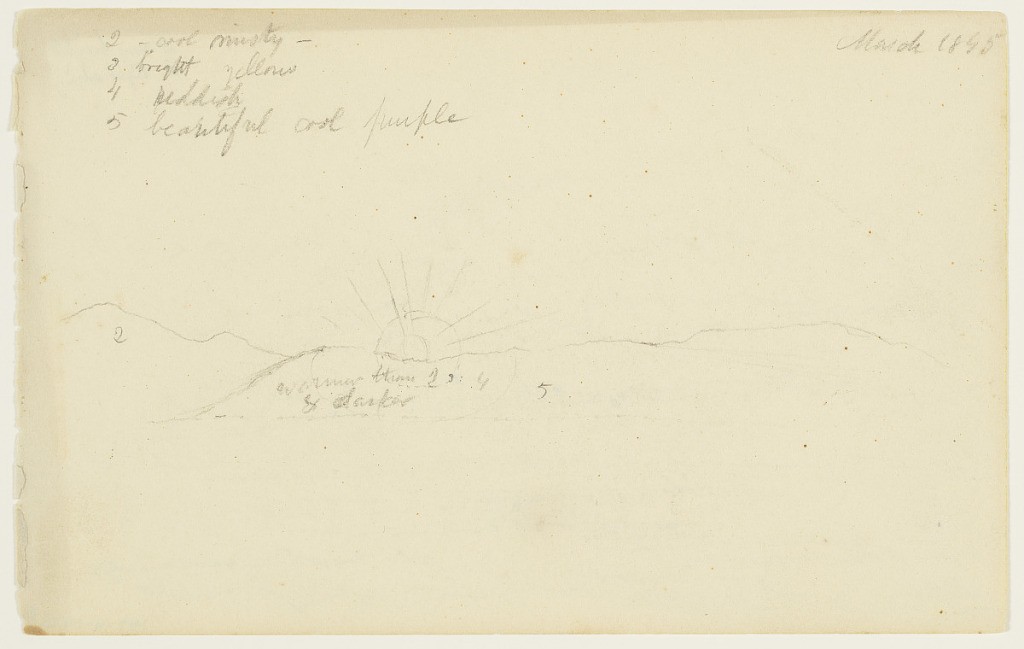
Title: Sunset over Kaaterskill Clove, Catskill, New York
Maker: Frederic Edwin Church, American, 1826–1900
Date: March 1845
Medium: Graphite on white wove paper; verso: graphite
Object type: Drawing
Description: Landscape sketch showing a view of the sun setting over Kaaterskill Clove, near Catskill, New York. In the distance, the undulating outline of the Catskill Escarpment stretches across the horizon. At left, one ridge descends in front of another, marking the opening of Kaaterskill Clove. At far left, the peaks of Kaaterskill High and Round Top are visible. At center, the sun begins to set over the ridge, sending rays of light upward across the sky.

Verso: Atmosphere and landscape sketch showing an expansive view of diverse clouds stretching into the distance in the skies over Catskill, New York. Alternating layers of puffy and hazy clouds stretch horizontally across the composition. Along the lower margin, the rugged outline of the Catskill Escarpment provides the sky with a sense of scale.